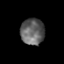
Tissue: prostate
Cell type: NK cells
Senescence score: 0.3367
Nuclear area (px): 615
Mean DAPI intensity: 97.351